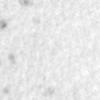
Label: no_change